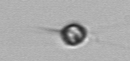
Label: Acanthoica_quattrospina